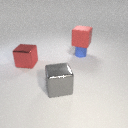
large red rubber cube above small blue rubber cylinder